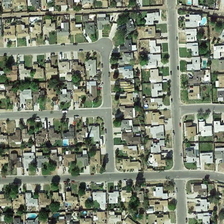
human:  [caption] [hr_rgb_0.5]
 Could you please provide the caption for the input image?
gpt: many buildings and many green trees are in a dense residential area .

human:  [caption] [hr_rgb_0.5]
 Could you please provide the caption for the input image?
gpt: the residential area is on the side of the street .

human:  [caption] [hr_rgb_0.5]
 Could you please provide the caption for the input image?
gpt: many buildings and many green trees are in a dense residential area .

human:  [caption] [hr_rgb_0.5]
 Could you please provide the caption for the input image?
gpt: residential buildings are in good order in different colors .

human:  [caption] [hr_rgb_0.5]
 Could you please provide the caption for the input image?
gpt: the residential area is on the side of the street .